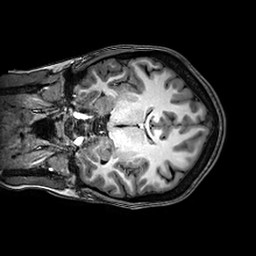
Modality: T1w
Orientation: coronal
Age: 19
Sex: female